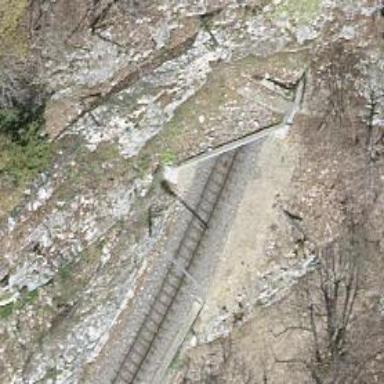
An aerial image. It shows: Narrow-gauge railway track with electrified contact line. The railway has one track.